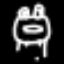
Label: frog